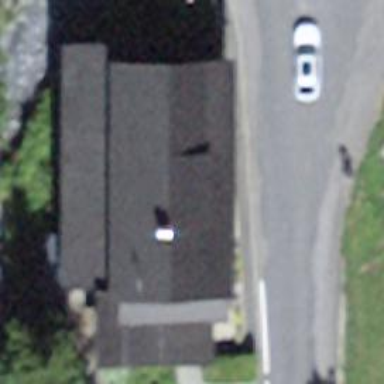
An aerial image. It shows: Restaurant in building.